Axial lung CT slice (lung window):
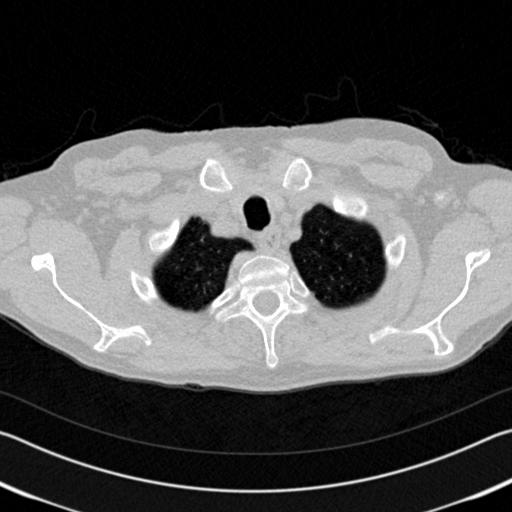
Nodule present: no